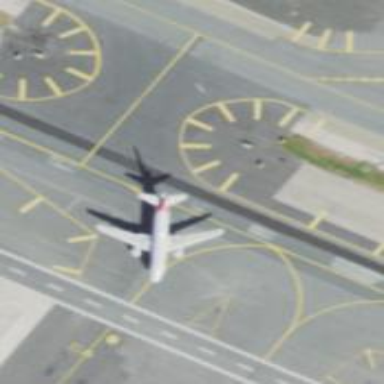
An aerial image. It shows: Image of taxiway at airport.